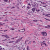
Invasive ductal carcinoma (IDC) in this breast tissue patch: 0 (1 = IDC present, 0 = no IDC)